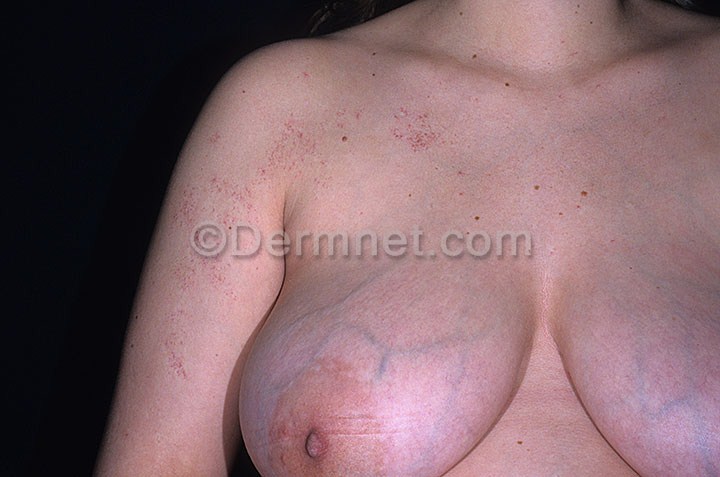
Disease: Vascular Tumors